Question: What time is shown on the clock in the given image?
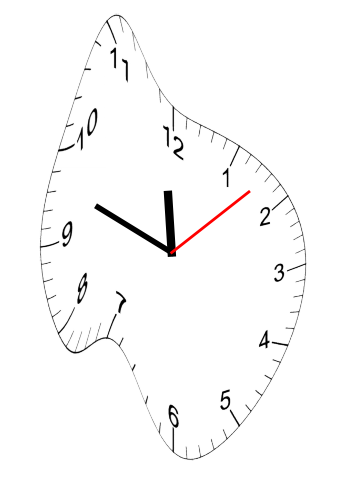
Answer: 11:48:08